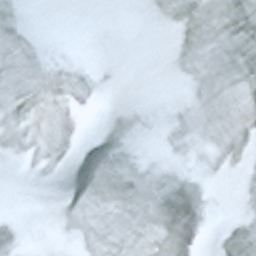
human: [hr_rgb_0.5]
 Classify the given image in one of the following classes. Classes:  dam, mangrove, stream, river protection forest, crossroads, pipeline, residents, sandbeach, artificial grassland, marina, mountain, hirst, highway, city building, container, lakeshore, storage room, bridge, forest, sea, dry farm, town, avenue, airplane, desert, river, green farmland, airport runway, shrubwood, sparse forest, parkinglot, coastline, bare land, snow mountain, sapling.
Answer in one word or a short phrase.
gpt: snow mountain